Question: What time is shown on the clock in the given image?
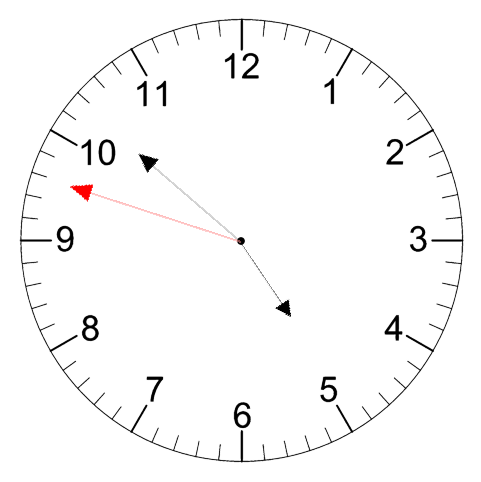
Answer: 04:51:48